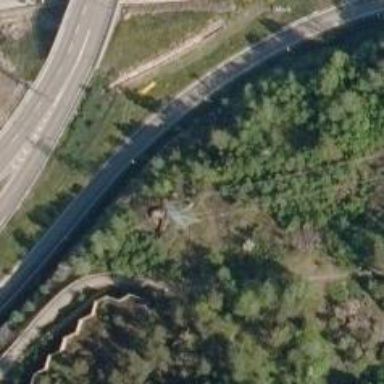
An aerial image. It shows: Military bunker.